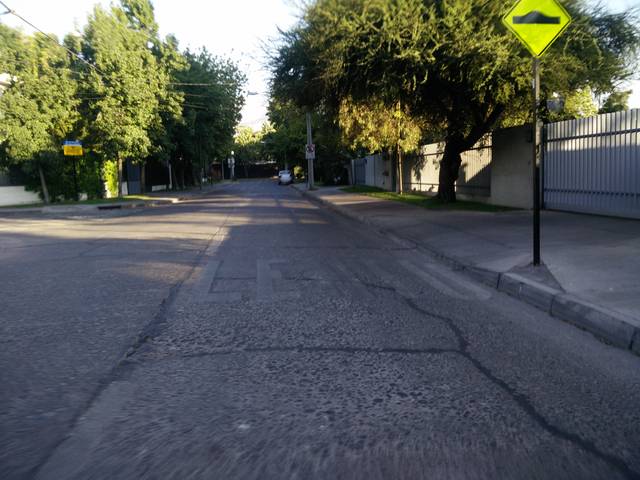
Region: Chile
Coordinates: -33.391, -70.593